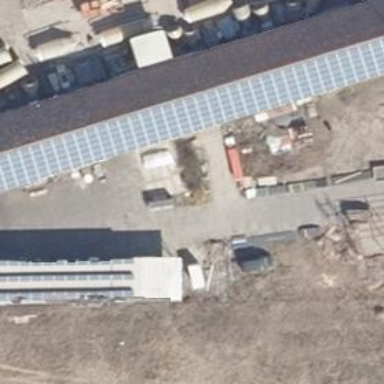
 consisting of solar photovoltaic panels."